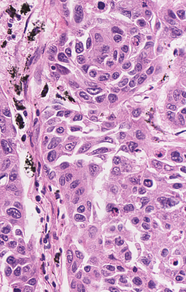
Tumor epithelial tissue: yes
Tumor-associated stroma tissue: yes
Normal tissue: no